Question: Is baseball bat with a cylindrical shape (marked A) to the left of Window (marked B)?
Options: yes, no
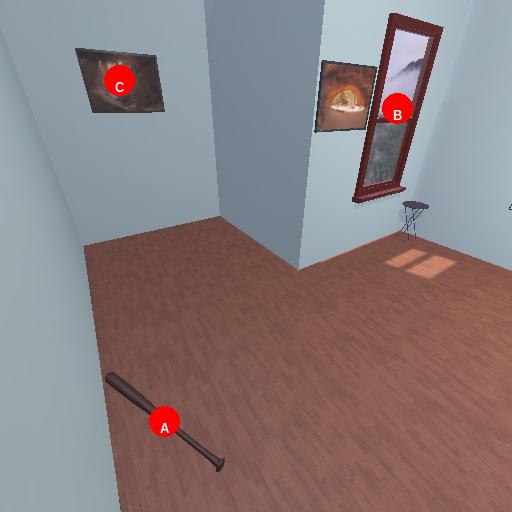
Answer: yes